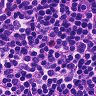
Metastatic tissue present: no